九年级 · 度量几何学
(12 分) 如图, 正方形纸片 $A B C D$ 的边长为 4 , 将它剪去 4 个全等的直角三角形,得到四边形 $E F G H$. 设 $A E$ 的长为 $x$, 四边形 $E F G H$ 的面积为 $y$.

(1)求 $y$ 关于 $x$ 的函数表达式;

(2)当 $A E$ 取何值时, 四边形 $E F G H$ 的面积为 10 ?

(3)四边形 $E F G H$ 的面积是否存在最小值？若存在, 求出最小值; 若不存在, 请说明理由.


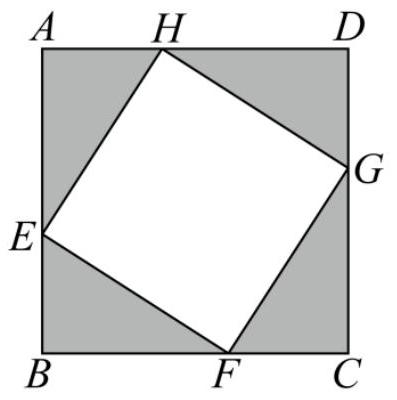
答案:  (1) $y=2 x^{2}-8 x+16(0 \leq x \leq 4)$

(2)当 $A E$ 取 1 或 3 时, 四边形 $E F G H$ 的面积为 10 ;

(3)存在, 最小值为 8 .

解析: (1) 先证出四边形 $E F G H$ 为正方形, 用未知数 $x$ 表示其任一边长, 根据正方形面积公式即可解决问题;

（2）代入 $y$ 值, 解一元二次方程即可;

（3）把二次函数配方化为顶点式，结合其性质即可求出最小值.

【详解】(1) 解: $\because$ 在正方形纸片 $A B C D$ 上剪去 4 个全等的直角三角形,

$\therefore \angle A H E=\angle D G H, \angle D G H+\angle D H G=90^{\circ}, H G=H E$,

$\because \angle E H G=180^{\circ}-\angle A H E-\angle D H G$,

$\angle E H G=90^{\circ}$, 四边形 $E F G H$ 为正方形,

在 $\triangle A E H$ 中, $A E=x, A H=B E=A B-A E=4-x, \angle A=90^{\circ}$,

$\therefore H E^{2}=A E^{2}+A H^{2}=x^{2}+(4-x)^{2}=2 x^{2}-8 x+16$,

$\therefore$ 正方形 $E F G H$ 的面积 $y=H E^{2}=2 x^{2}-8 x+16$;

$\because A E, A H$ 不能为负,

$\therefore 0 \leq x \leq 4$,

故 $y$ 关于 $x$ 的函数表达式为 $y=2 x^{2}-8 x+16(0 \leq x \leq 4)$

（2）解: 令 $y=10$, 得 $2 x^{2}-8 x+16=10$,

整理, 得 $x^{2}-4 x+3=0$,

解得 $x_{1}=1, x_{2}=3$,

故当 $A E$ 取 1 或 3 时, 四边形 $E F G H$ 的面积为 10 ;

(3) 解: 存在.

正方形 $E F G H$ 的面积 $y=2 x^{2}-8 x+16=2(x-2)^{2}+8(0 \leq x \leq 4)$;

$\therefore$ 当 $x=2$ 时, $y$ 有最小值 8 , 即四边形 $E F G H$ 的面积最小为 8 .

【点睛】本题考查二次函数的应用. 解题的关键是找准数量关系，对于第三问，只需把二次函数表达式配方化为顶点式，即可求解.